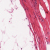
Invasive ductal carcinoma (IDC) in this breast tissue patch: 0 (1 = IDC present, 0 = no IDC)